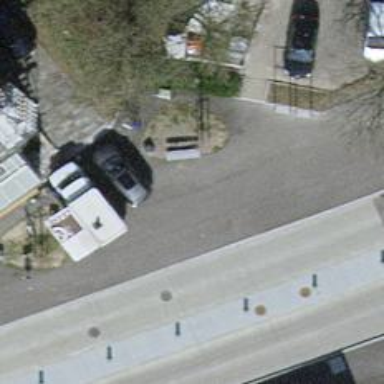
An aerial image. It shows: Bench for seating.